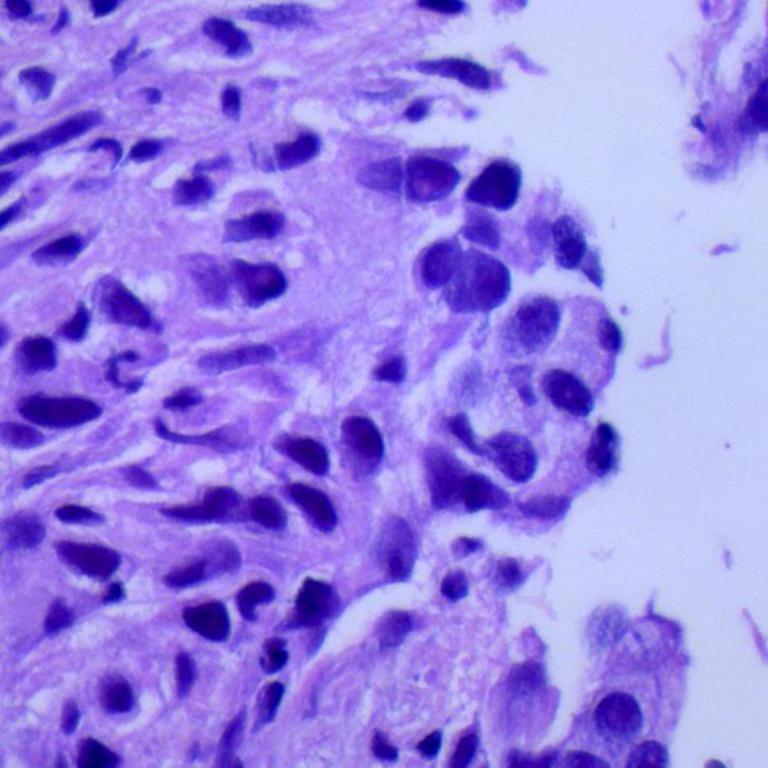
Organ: lung
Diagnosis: adenocarcinomas